Question: I have css looks like that:
'''
#caltable th {
border: solid 1px #333;
border-radius: 7px;
background: #f00;
}
'''
But this is what i've got in browser (Chrome/FF):

The question is how to get black line also rounded?
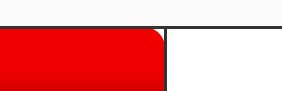
Answer: Change 'border-collapse:collapse' to 'border-collapse:separate' on the '<table>'.
You should also add support for browsers which are not at the newwest version:
'''
-moz-border-radius: 7px;
-o-border-radius: 7px;
-ms-border-radius: 7px;
-webkit-border-radius: 7px;
'''